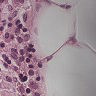
Metastatic tissue present: no